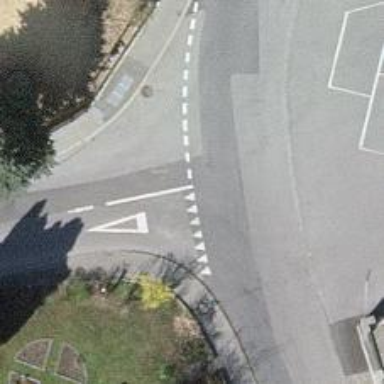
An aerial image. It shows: Road with "give way" sign.